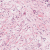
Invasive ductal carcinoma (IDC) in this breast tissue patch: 0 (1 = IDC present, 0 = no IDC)